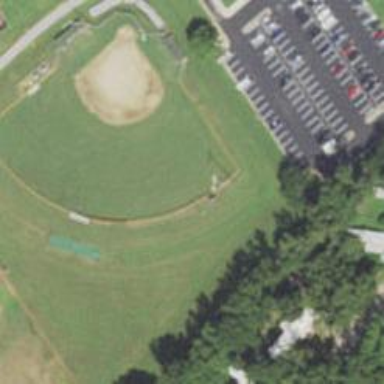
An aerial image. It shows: Baseball pitch for leisure land activities.